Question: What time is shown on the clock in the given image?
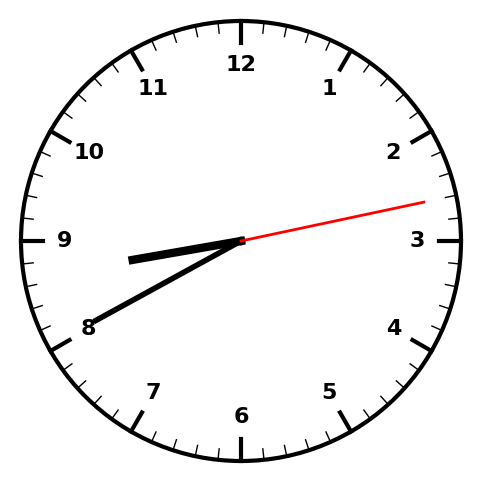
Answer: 08:40:13